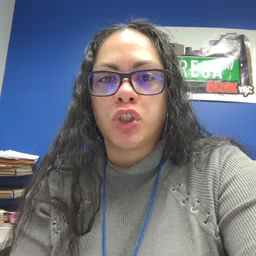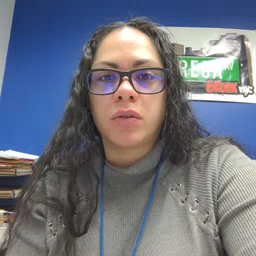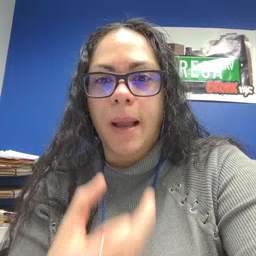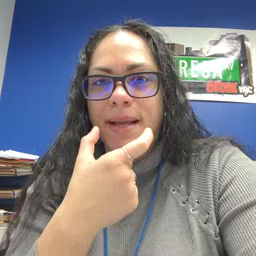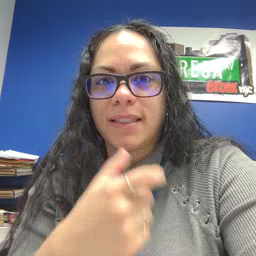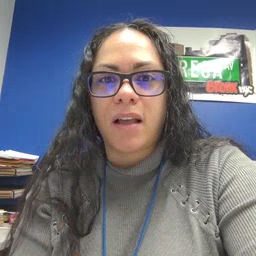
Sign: pizza